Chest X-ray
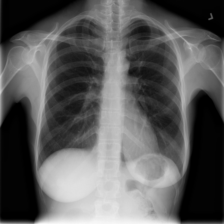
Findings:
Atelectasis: negative
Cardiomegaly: negative
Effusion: negative
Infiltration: negative
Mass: negative
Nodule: negative
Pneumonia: negative
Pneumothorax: negative
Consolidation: negative
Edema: negative
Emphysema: negative
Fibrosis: negative
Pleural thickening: negative
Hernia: negative